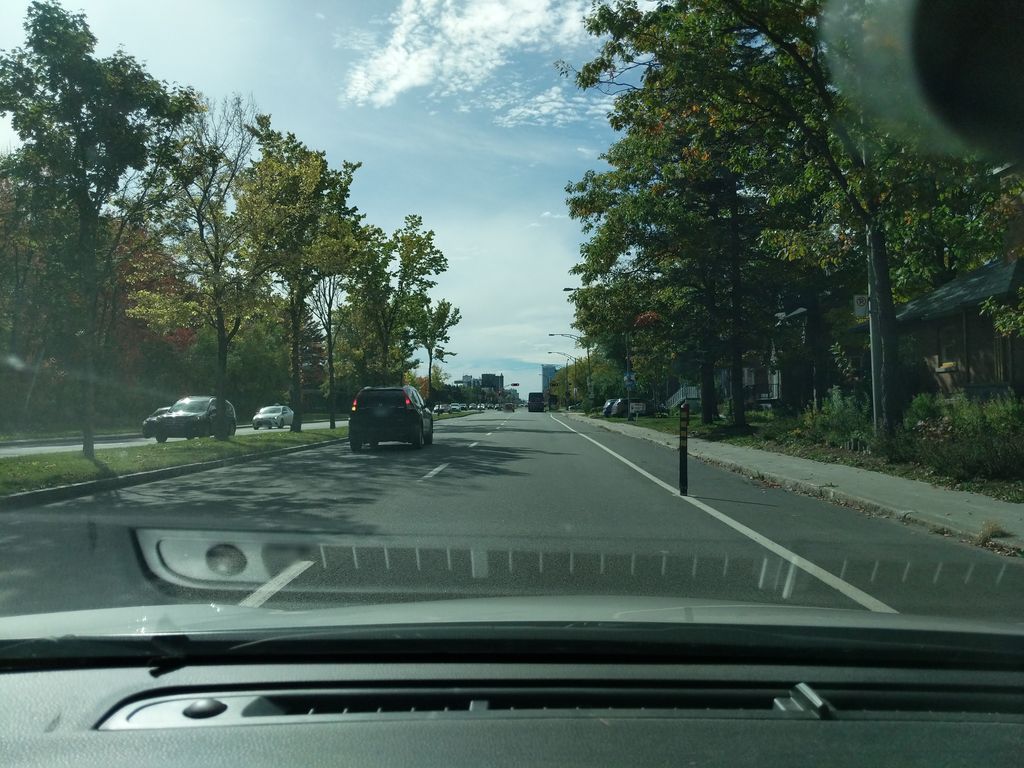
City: quebec_city